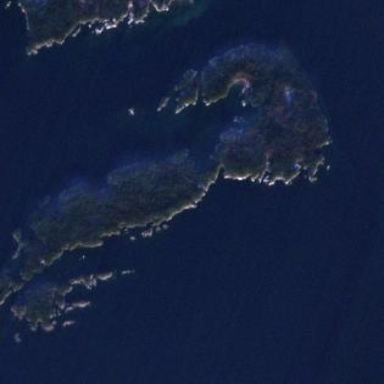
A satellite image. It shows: Island.